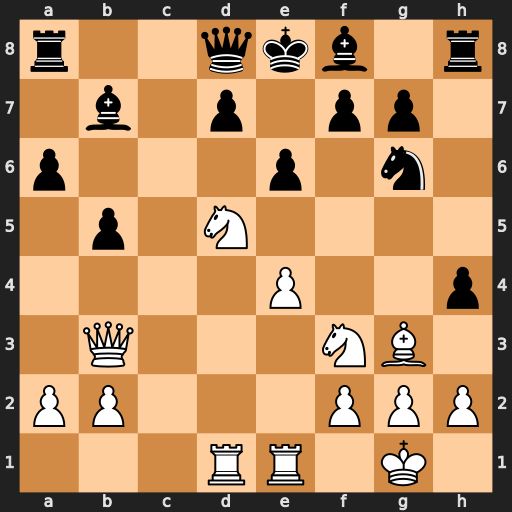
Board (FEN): r2qkb1r/1b1p1pp1/p3p1n1/1p1N4/4P2p/1Q3NB1/PP3PPP/3RR1K1
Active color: w
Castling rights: kq
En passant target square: -
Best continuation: Nc7+ Qxc7 Bxc7